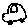
Label: car